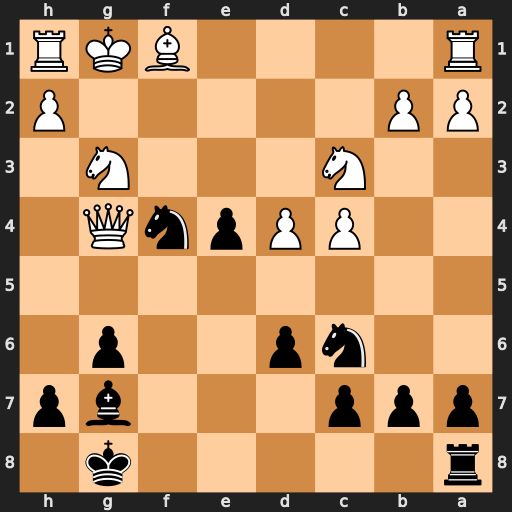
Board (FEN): r5k1/ppp3bp/2np2p1/8/2PPpnQ1/2N3N1/PP5P/R4BKR
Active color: b
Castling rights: -
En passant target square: -
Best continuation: Bxd4#